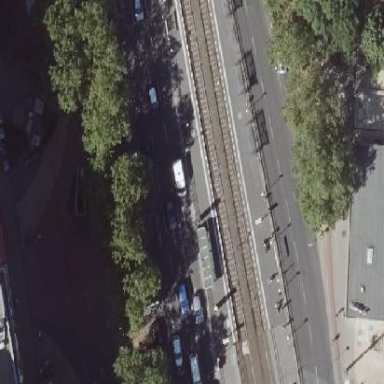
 specifically for trams. The platform has shelter."